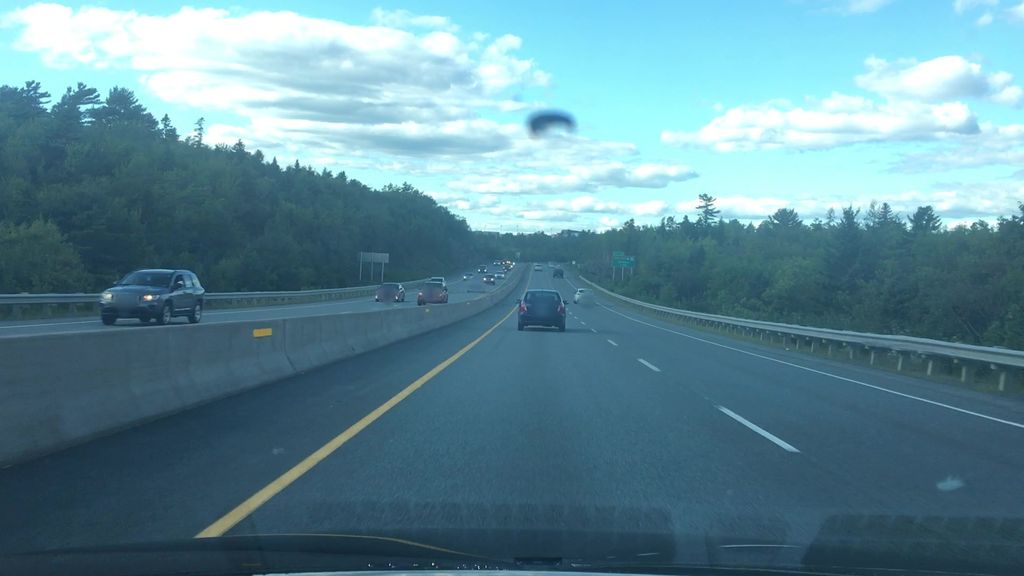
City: halifax